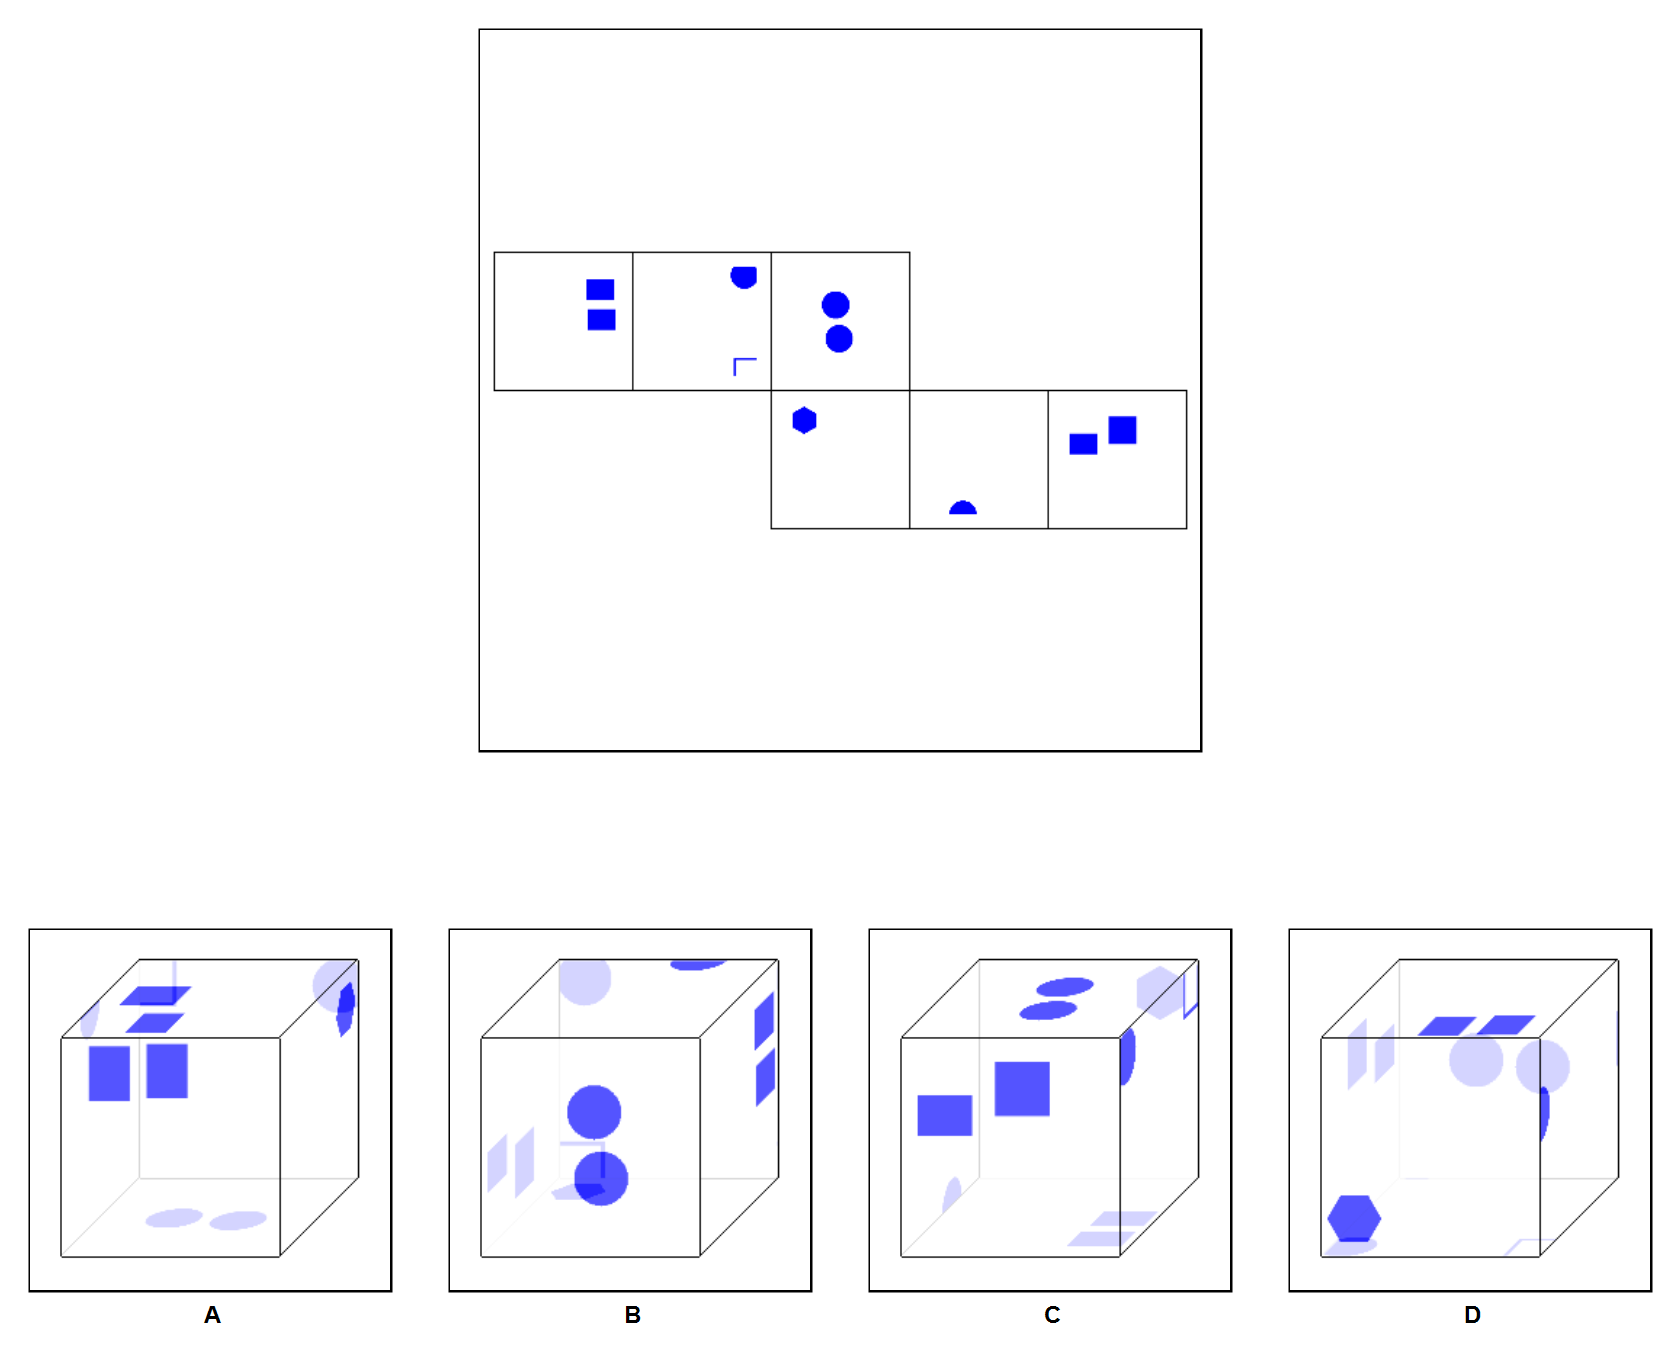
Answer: C